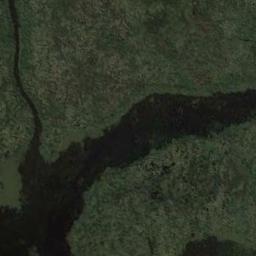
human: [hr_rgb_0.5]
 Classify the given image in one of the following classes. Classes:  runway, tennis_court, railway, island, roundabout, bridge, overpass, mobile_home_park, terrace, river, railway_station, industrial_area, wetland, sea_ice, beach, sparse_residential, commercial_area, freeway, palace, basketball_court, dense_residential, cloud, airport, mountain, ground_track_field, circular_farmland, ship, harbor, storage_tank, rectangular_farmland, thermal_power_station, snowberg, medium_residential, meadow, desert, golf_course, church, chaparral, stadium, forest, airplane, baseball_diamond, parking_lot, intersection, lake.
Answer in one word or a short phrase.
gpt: wetland